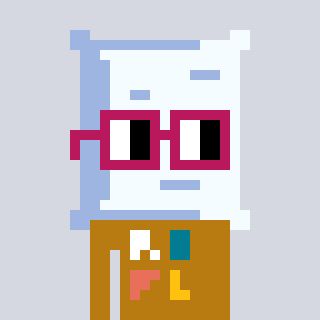
a pixel art character with square dark red glasses, a pillow-shaped head and a gold-colored body on a cool background